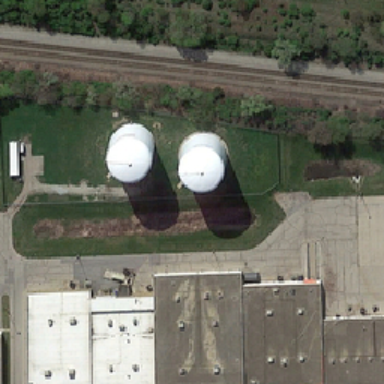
Two tanks are between several buildings and two railways both sides are green .